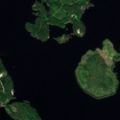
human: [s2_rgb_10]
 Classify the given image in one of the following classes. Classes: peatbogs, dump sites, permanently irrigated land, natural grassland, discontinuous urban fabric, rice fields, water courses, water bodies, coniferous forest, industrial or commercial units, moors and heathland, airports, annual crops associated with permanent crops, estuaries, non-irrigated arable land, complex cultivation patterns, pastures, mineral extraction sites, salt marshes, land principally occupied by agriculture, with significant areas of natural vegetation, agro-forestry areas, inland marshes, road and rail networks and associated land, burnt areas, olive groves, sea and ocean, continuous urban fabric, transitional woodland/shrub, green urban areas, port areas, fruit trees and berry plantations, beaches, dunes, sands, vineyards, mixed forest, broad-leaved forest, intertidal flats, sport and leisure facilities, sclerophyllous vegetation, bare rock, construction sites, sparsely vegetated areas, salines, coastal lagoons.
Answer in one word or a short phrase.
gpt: mixed forest, water bodies